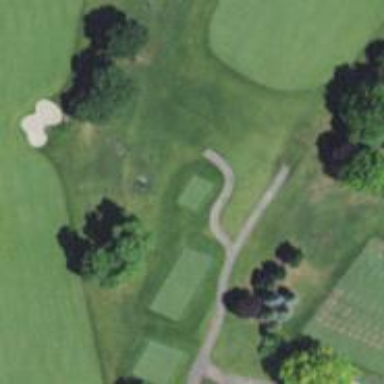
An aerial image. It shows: Golf cartpath that is also road path.